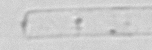
Label: Dactyliosolen_fragilissimus